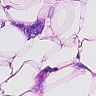
Metastatic tissue present: yes